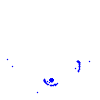
Particle: kaon